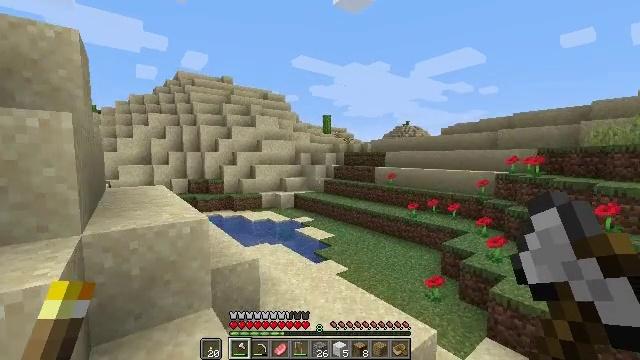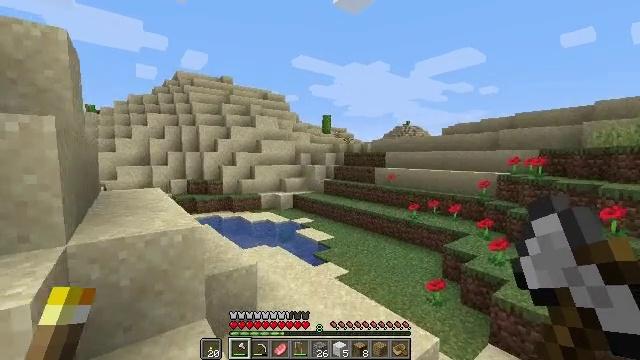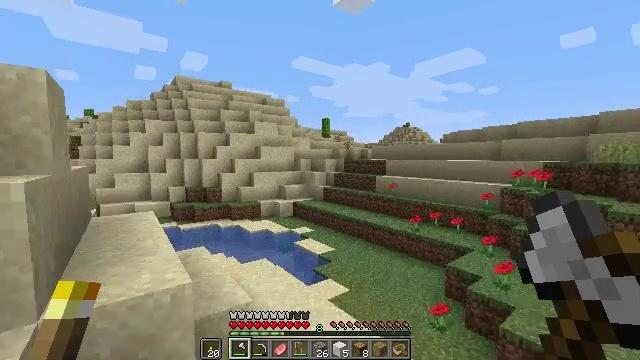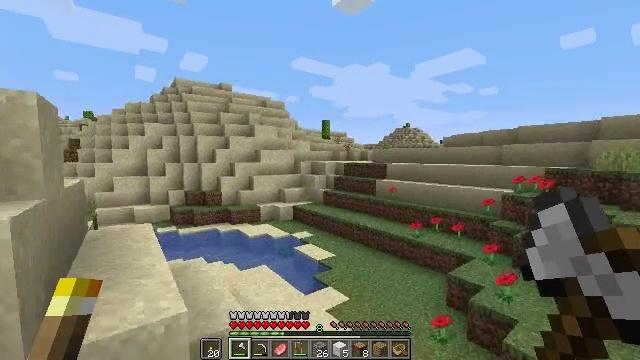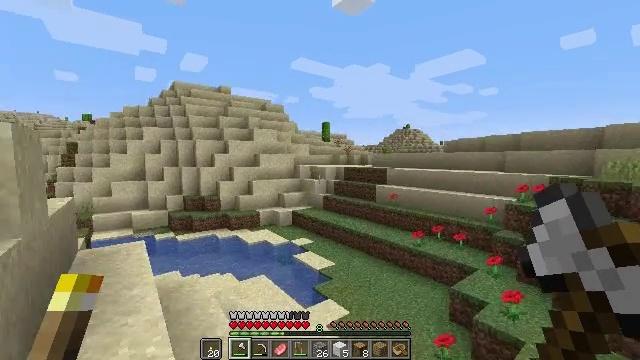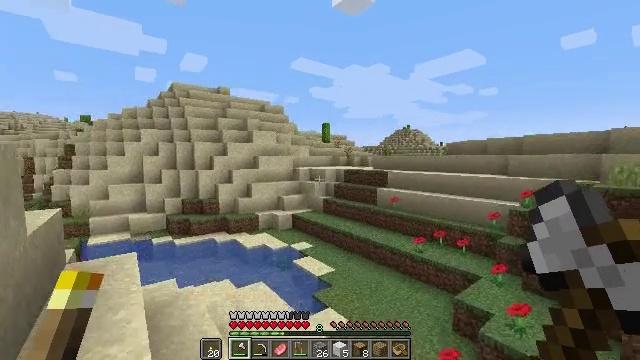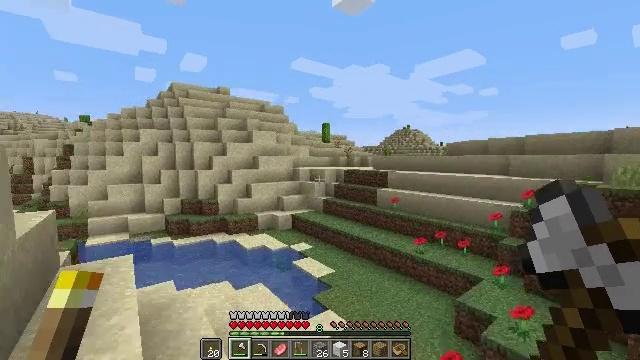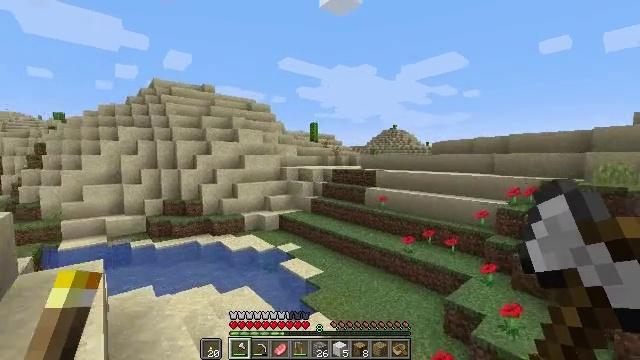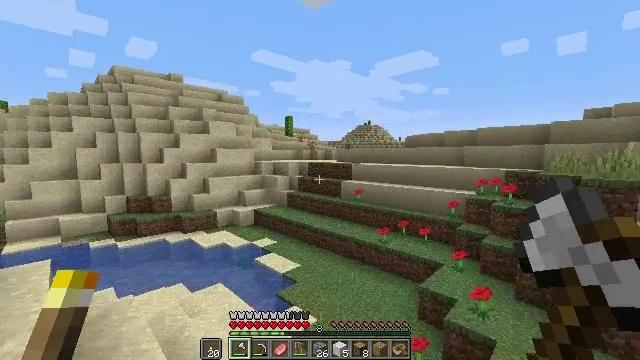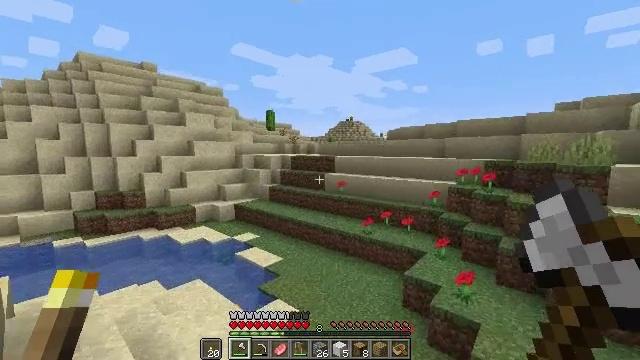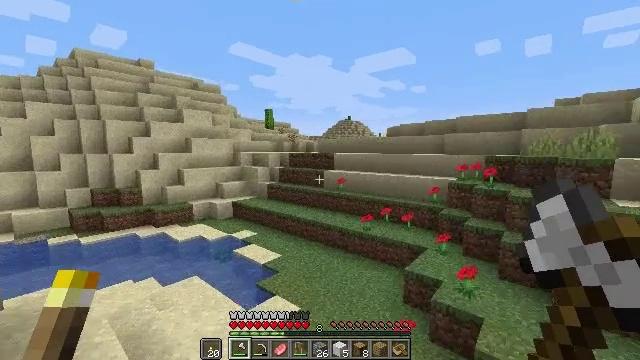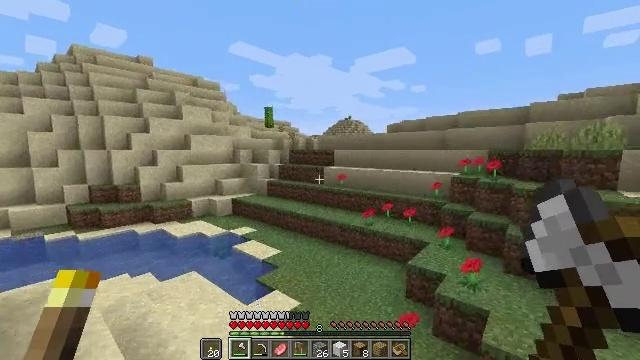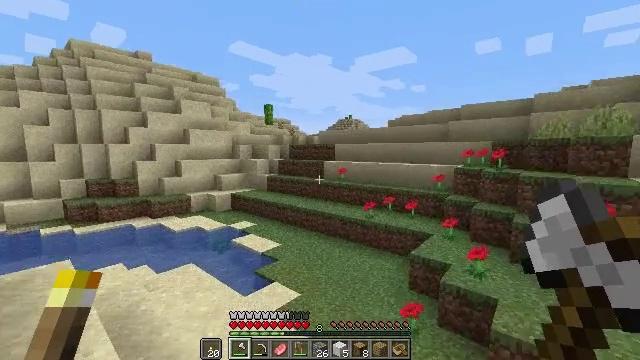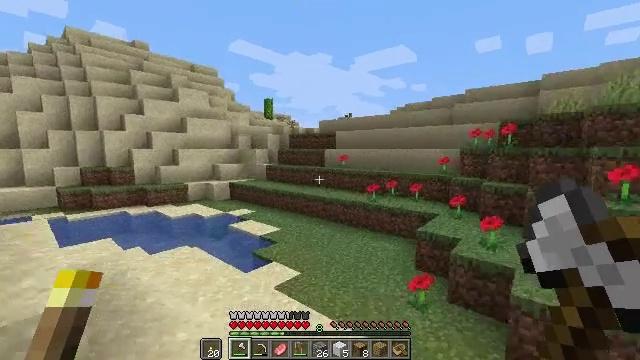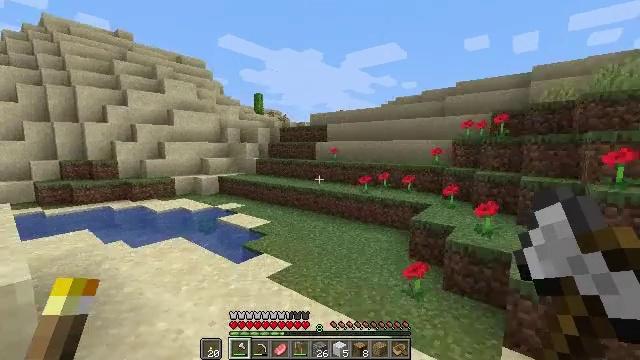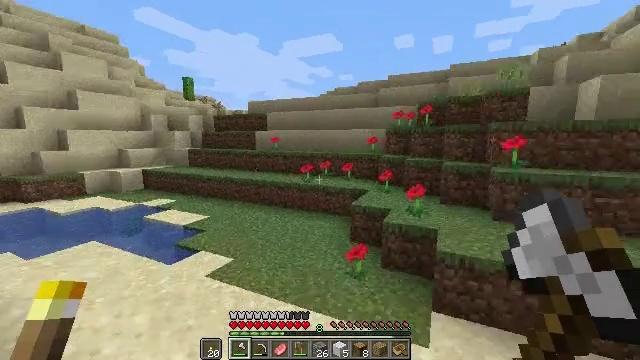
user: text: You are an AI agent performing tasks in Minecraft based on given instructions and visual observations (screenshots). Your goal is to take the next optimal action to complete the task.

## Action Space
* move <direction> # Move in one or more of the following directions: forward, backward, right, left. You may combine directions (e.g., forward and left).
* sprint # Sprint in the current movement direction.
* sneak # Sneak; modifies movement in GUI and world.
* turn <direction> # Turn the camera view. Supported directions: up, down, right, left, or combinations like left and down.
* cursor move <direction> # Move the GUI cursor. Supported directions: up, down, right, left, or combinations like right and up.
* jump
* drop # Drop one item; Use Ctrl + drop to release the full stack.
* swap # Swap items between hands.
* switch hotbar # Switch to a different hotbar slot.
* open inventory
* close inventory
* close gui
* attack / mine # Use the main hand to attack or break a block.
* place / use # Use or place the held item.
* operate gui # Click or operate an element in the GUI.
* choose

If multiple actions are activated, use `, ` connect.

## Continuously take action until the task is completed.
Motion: motion action
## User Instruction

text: Break the dead bush for sticks.
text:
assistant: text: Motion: move forward, jump
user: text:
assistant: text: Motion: move forward, jump
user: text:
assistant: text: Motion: move forward, jump
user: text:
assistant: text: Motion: move forward, jump
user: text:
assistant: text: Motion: move forward, jump
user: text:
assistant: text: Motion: move forward, jump
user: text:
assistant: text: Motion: move forward, turn right, jump
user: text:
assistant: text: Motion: move forward, turn right and down, jump
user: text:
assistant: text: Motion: move forward, turn right
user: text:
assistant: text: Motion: move forward
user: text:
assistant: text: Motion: move forward
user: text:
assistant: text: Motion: move forward
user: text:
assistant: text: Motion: move forward
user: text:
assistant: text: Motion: move forward, turn right
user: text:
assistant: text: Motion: move forward, turn right and down
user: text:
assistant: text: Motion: move forward, turn right and down
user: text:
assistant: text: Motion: move forward, turn right
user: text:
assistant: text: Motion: move forward
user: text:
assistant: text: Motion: move forward
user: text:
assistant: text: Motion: move forward, turn right
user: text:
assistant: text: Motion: move forward, turn right
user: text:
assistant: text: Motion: move forward, turn right
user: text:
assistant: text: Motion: move forward
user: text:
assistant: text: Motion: move forward, turn right
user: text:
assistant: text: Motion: move forward, turn right
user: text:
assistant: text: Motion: move forward, turn right
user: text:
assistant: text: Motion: move forward, turn right
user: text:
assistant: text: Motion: move forward, turn right
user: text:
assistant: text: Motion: move forward, turn right
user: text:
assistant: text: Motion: move forward, turn right